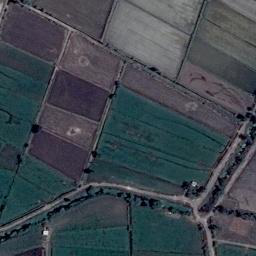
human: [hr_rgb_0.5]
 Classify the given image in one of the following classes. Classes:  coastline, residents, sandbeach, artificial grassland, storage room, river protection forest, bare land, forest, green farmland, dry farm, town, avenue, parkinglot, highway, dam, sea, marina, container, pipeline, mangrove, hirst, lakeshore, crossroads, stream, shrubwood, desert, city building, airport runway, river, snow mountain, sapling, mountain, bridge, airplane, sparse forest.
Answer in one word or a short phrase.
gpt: green farmland